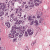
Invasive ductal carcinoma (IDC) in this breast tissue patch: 0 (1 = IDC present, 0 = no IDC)